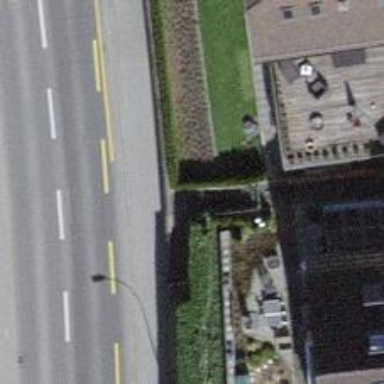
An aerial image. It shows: Set of steps on the road.